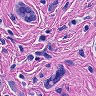
Metastatic tissue present: yes